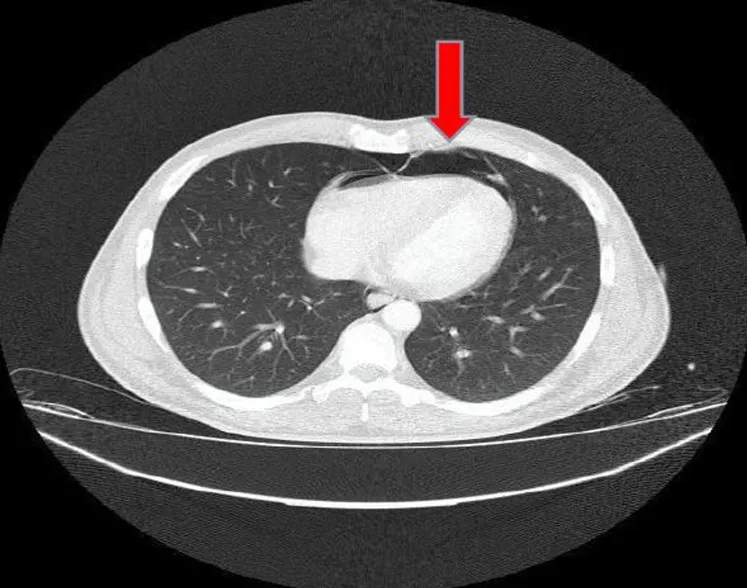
Pneumopericardium on Chest-CT.
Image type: radiology (ct)